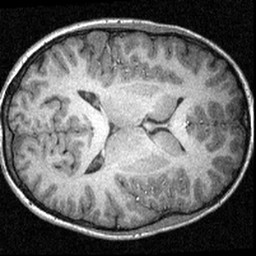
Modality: T1w
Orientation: axial
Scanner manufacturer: siemens
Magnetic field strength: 3 T
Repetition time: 1.57 s
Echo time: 0.00304 s